Field crop: maize
Growth stage: 1
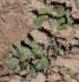
Species: convolvulus